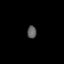
Tissue: lung
Cell type: Smooth muscle cells
Senescence score: 0.7525
Nuclear area (px): 112
Mean DAPI intensity: 94.732